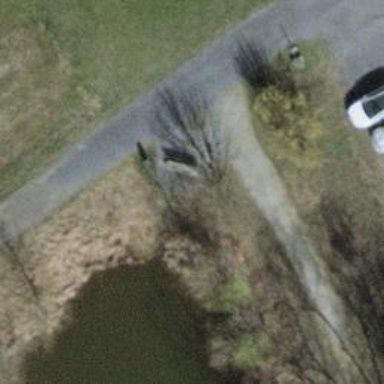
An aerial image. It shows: Bench for seating.